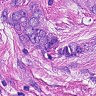
Metastatic tissue present: yes